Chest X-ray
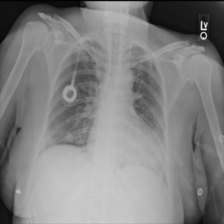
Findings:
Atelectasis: positive
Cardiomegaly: negative
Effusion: negative
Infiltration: negative
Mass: negative
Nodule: negative
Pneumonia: negative
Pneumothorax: negative
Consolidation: negative
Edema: negative
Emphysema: negative
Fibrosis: negative
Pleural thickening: negative
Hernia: negative